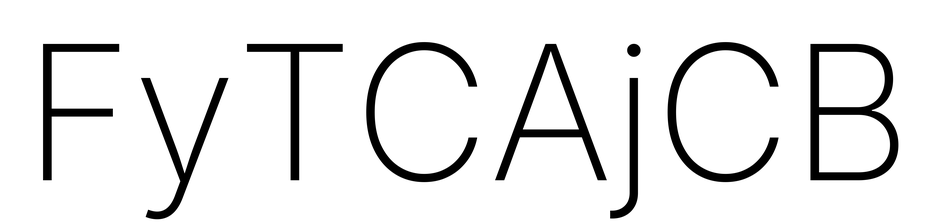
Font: Inter_ExtraLight